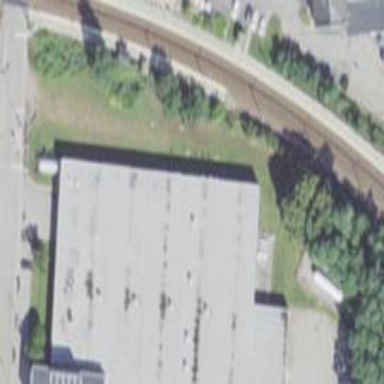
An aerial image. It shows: Platform for public transport at railway station.